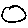
Label: circle